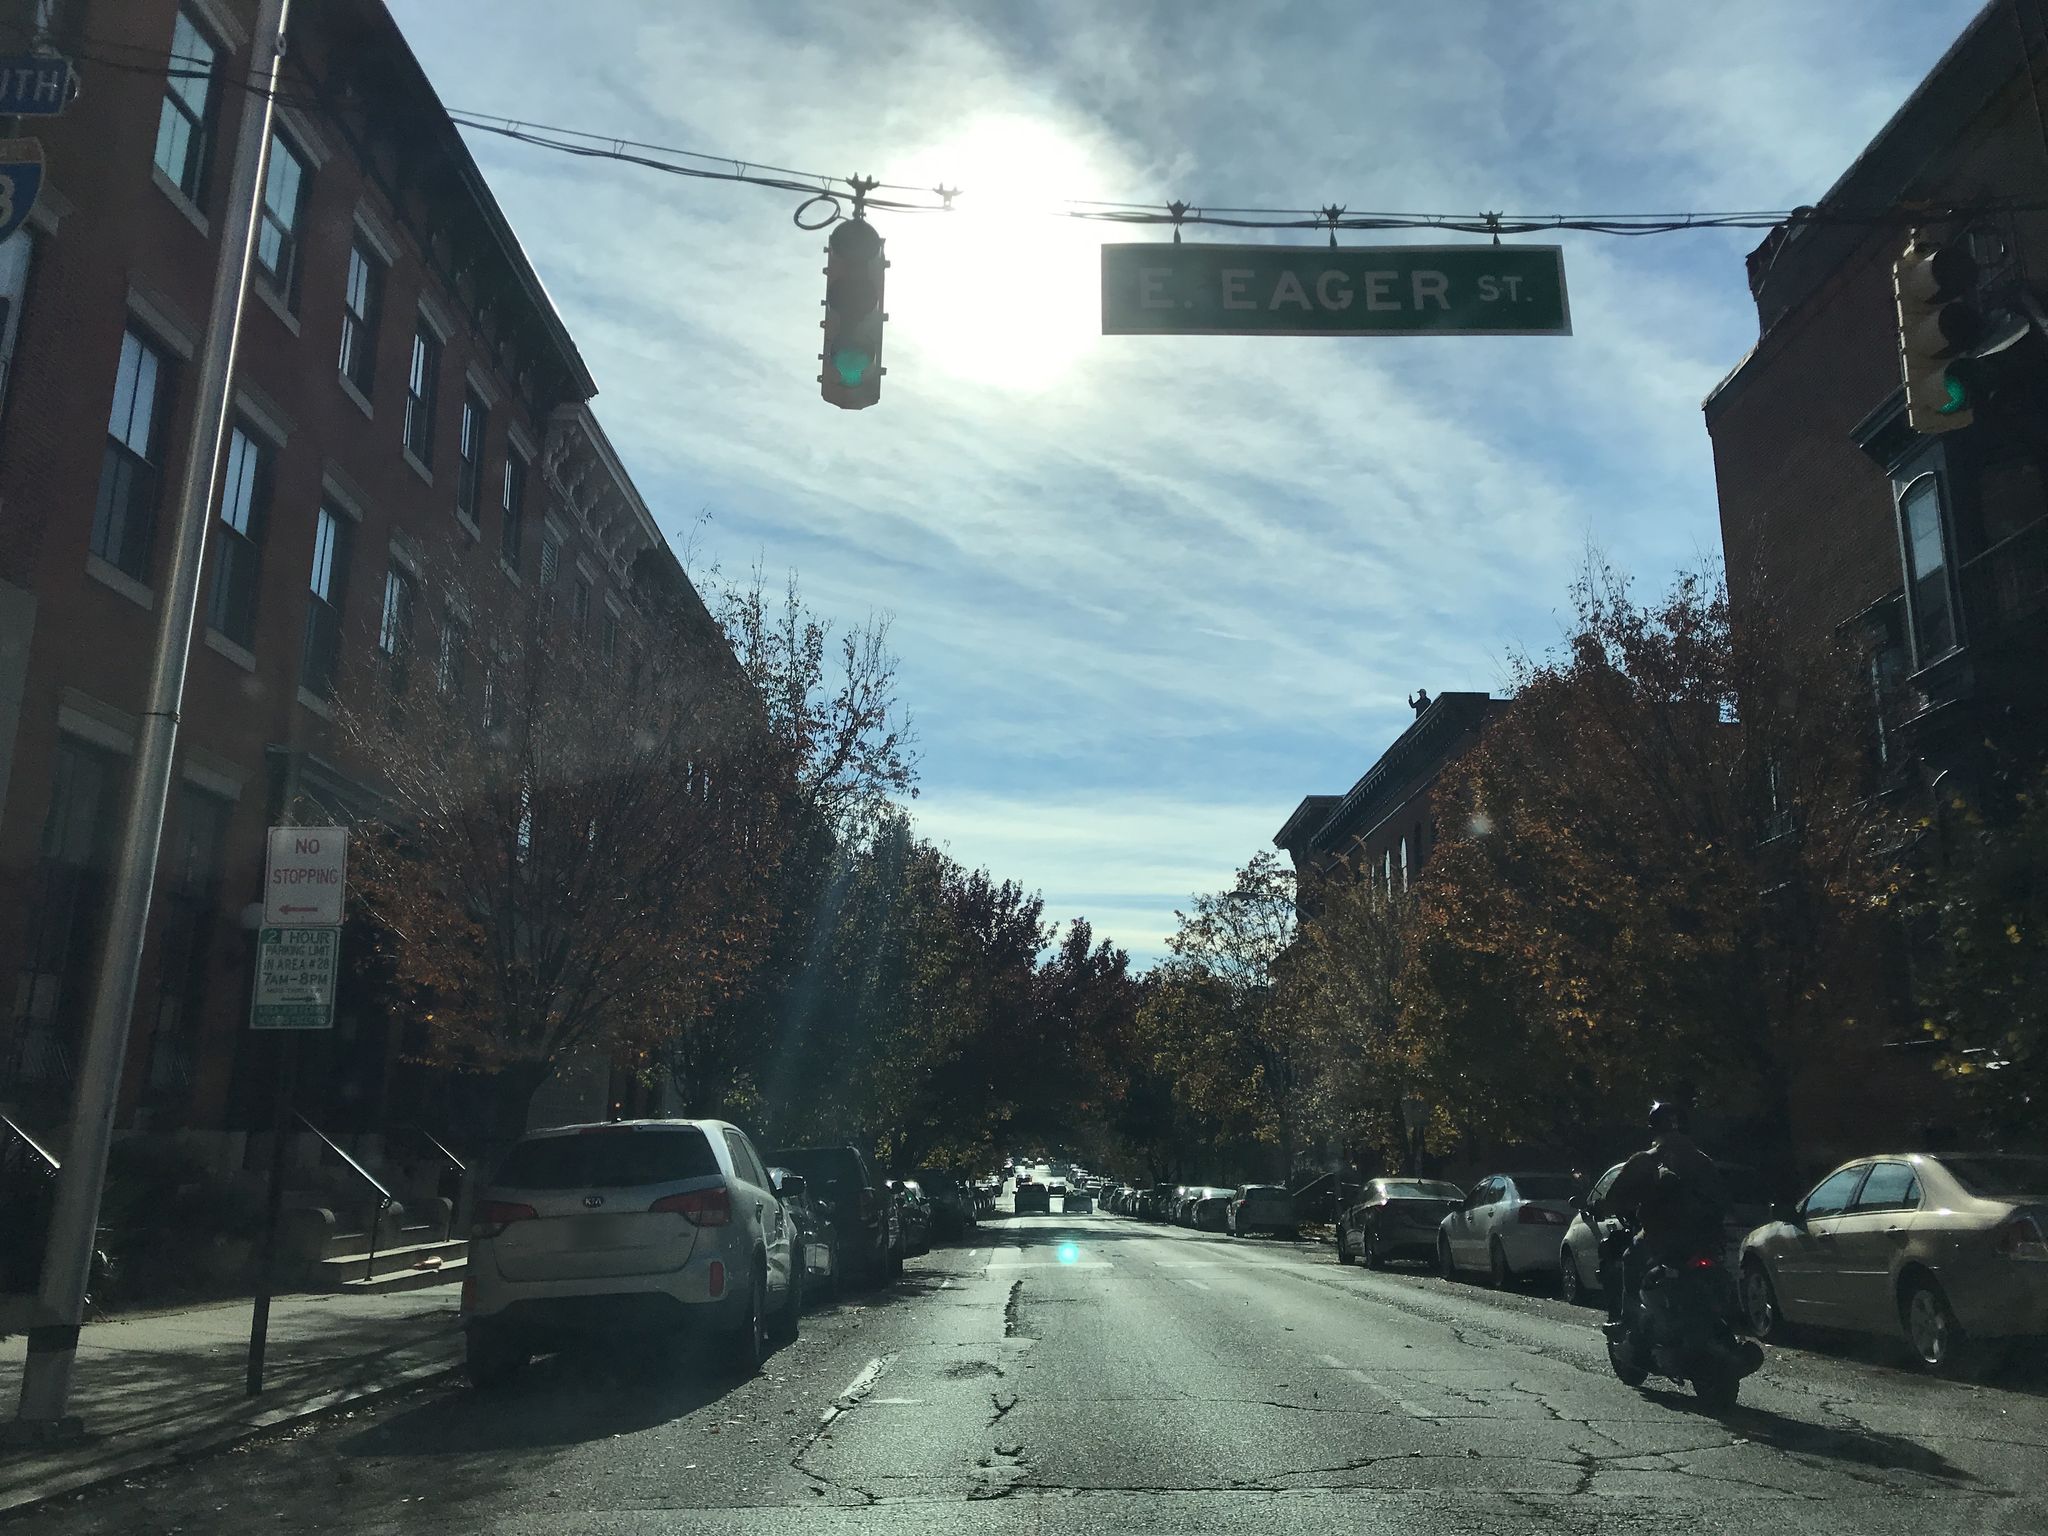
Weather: cloudy
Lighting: day
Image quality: good
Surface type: driving surface
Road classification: primary
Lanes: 2
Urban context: urban centre
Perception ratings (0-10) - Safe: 6.11, Lively: 6.59, Beautiful: 9.28, Boring: 4.81, Depressing: 3.83, Wealthy: 3